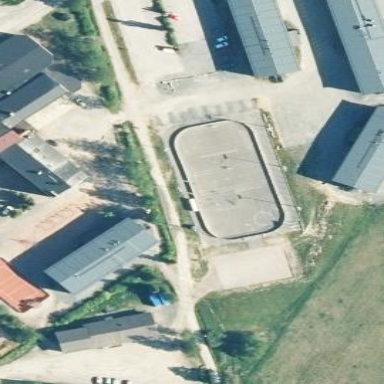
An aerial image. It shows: Pitch designed for ice hockey.